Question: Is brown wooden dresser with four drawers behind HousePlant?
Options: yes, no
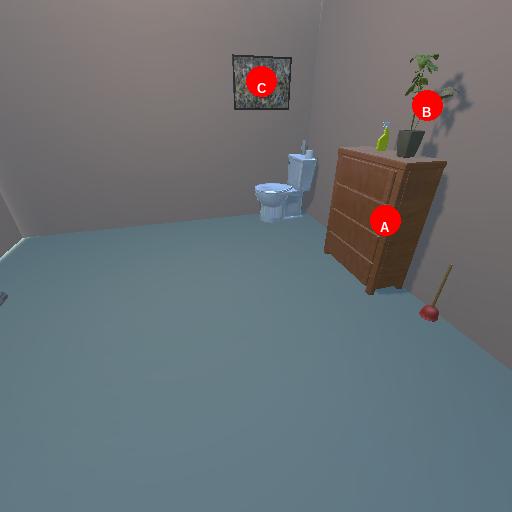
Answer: yes